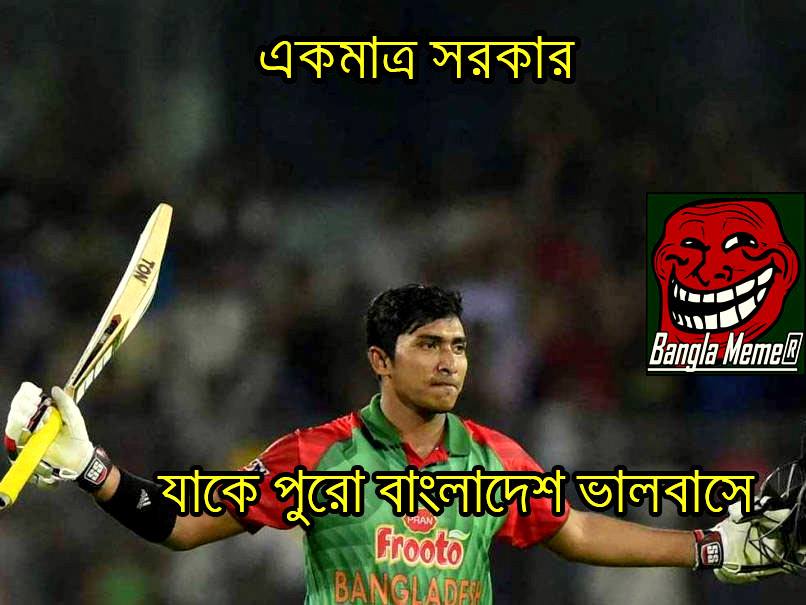
Caption: একমাত্র সরকার    যাকে পুরো বাংলাদেশ ভালবাসে
Label: non-hate